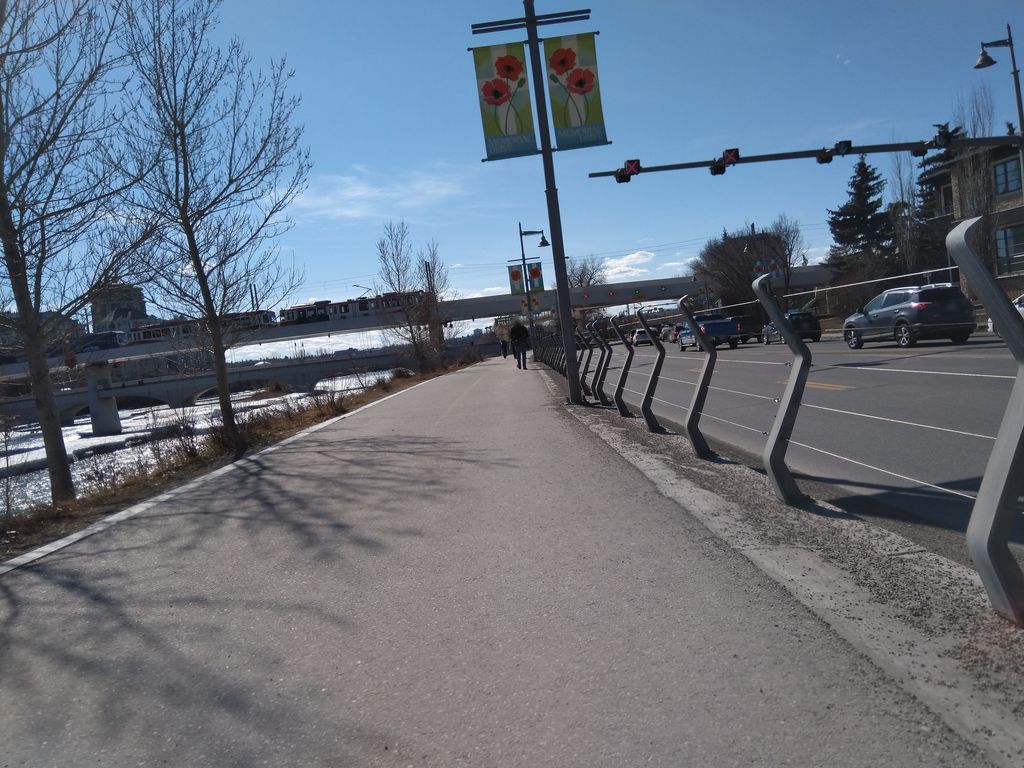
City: calgary